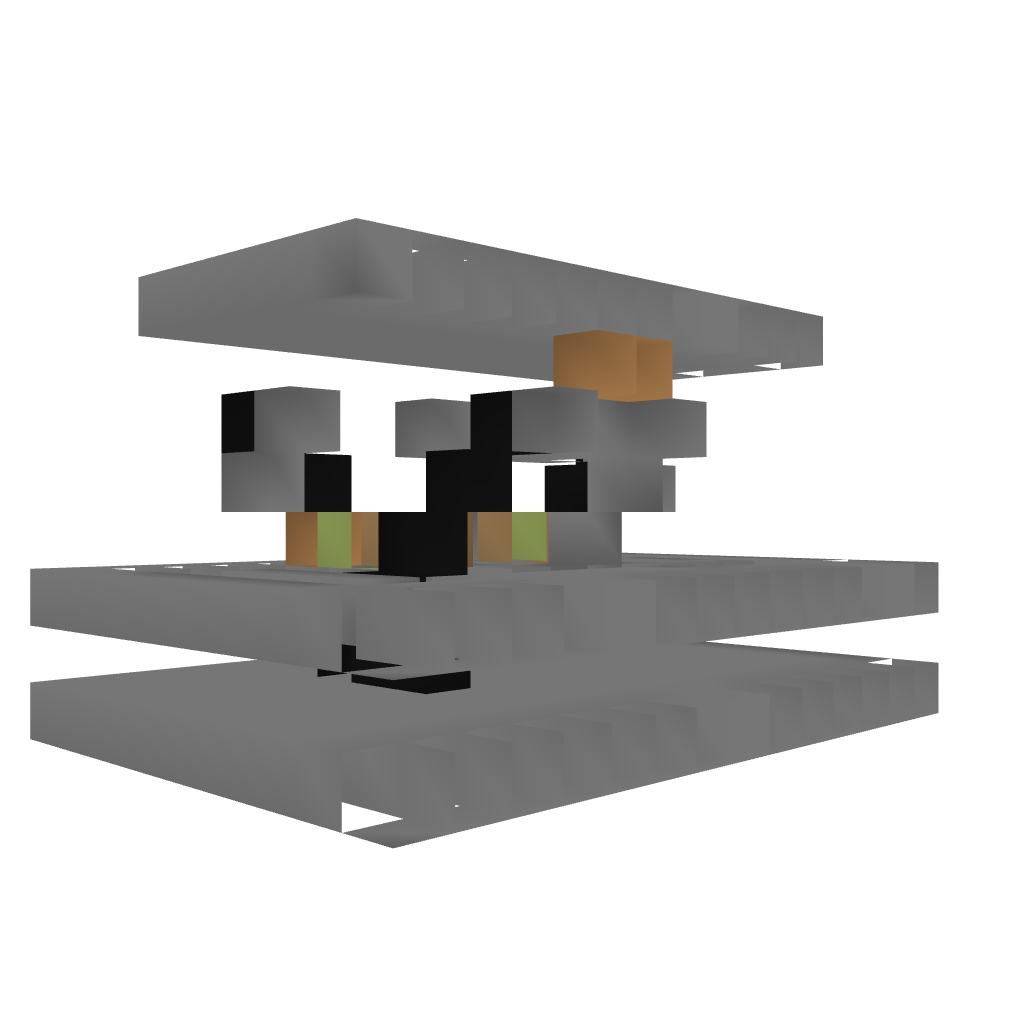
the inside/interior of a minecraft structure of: UndercoverDoor